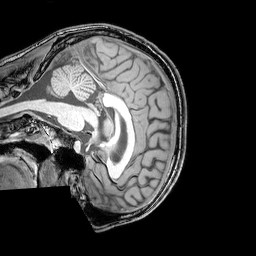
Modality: T1w
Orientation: sagittal
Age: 25
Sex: male
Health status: healthy
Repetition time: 0.081 s
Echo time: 0.037 s